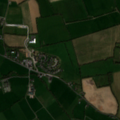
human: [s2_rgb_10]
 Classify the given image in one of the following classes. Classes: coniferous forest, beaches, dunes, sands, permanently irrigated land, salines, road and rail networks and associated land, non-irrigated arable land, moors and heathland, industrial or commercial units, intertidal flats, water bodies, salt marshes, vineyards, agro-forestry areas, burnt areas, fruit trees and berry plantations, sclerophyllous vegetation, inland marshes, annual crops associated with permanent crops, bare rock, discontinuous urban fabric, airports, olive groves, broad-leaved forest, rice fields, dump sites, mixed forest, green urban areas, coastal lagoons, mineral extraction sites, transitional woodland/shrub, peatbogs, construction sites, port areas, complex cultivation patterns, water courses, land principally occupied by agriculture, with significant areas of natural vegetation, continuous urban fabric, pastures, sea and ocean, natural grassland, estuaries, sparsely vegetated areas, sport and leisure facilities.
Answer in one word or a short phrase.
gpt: non-irrigated arable land, pastures